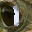
Label: 1